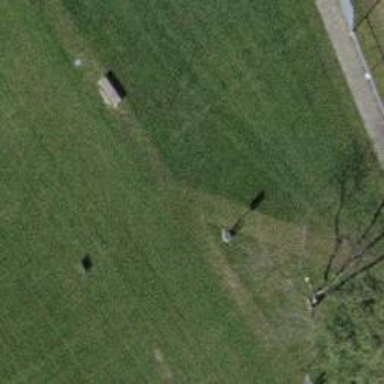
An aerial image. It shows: Grass path.